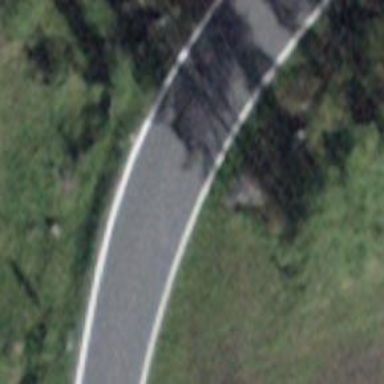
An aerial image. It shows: Secondary road with asphalt surface and no sidewalk.